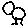
Label: bird